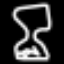
Label: hourglass